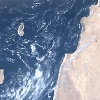
Label: water